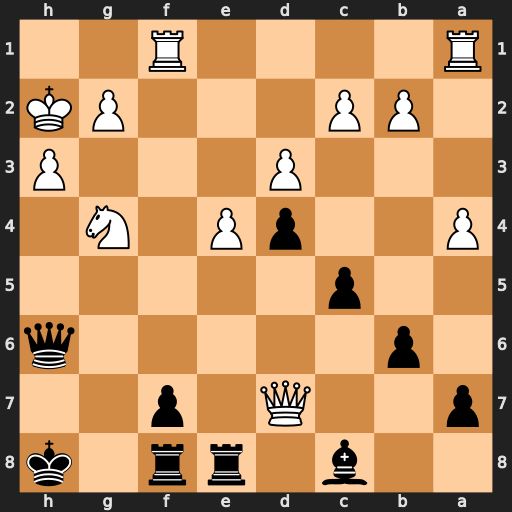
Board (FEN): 2b1rr1k/p2Q1p2/1p5q/2p5/P2pP1N1/3P3P/1PP3PK/R4R2
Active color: b
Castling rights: -
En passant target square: -
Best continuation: Qh5 Qd6 Bxg4